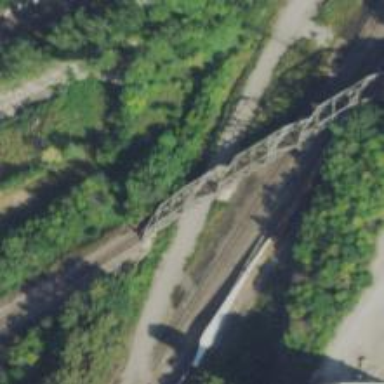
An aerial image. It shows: Truss bridge carrying railway tracks.